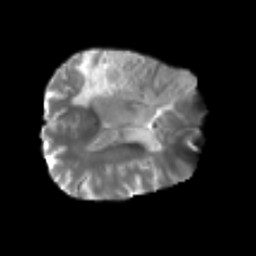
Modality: T2w
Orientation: axial
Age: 64
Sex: male
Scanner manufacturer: siemens
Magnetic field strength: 3 T
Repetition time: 4.5 s
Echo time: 0.103 s